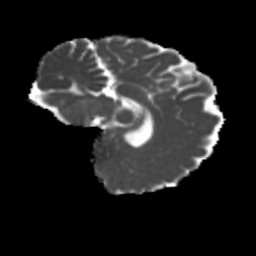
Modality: MD
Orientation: sagittal
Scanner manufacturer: siemens
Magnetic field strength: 3 T
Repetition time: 4 s
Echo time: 0.0594 s